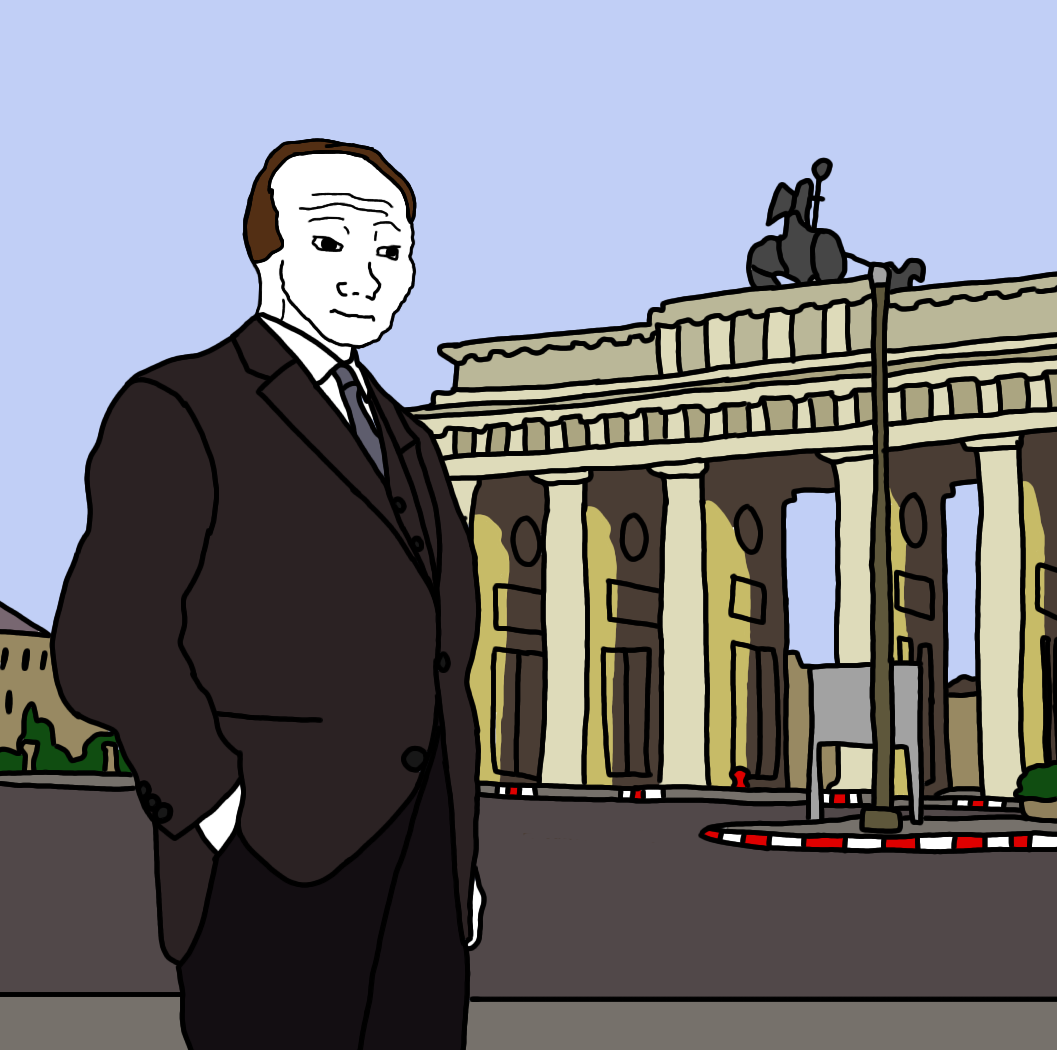
Label: 5_Wojak_with_Background